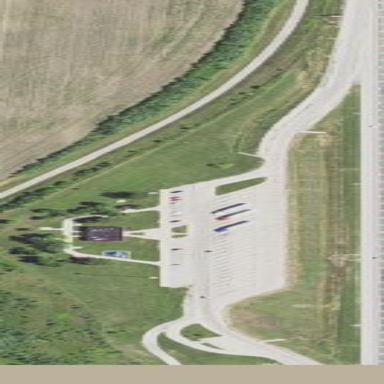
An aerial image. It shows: Rest area along the road.